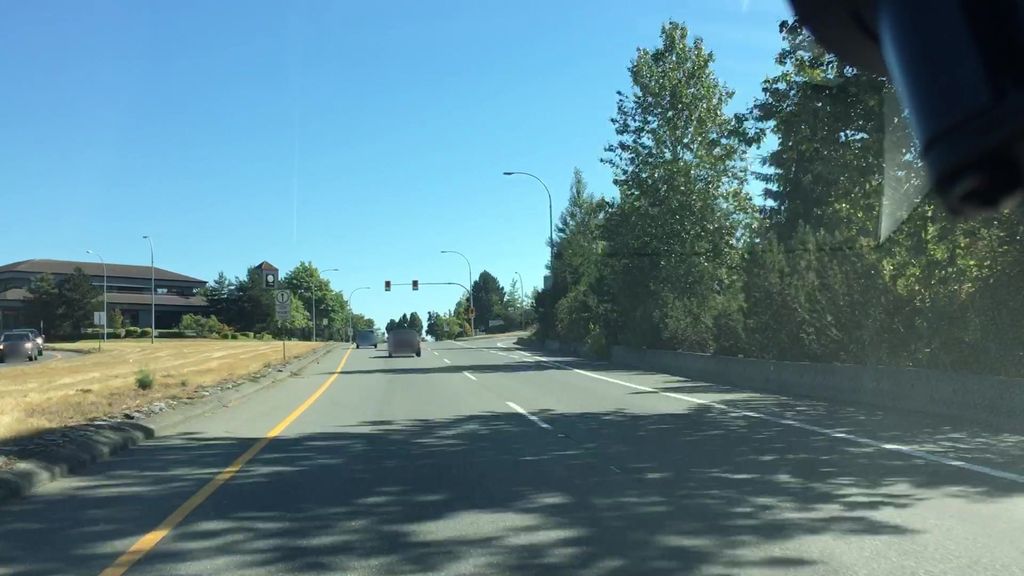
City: victoria